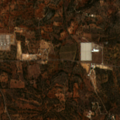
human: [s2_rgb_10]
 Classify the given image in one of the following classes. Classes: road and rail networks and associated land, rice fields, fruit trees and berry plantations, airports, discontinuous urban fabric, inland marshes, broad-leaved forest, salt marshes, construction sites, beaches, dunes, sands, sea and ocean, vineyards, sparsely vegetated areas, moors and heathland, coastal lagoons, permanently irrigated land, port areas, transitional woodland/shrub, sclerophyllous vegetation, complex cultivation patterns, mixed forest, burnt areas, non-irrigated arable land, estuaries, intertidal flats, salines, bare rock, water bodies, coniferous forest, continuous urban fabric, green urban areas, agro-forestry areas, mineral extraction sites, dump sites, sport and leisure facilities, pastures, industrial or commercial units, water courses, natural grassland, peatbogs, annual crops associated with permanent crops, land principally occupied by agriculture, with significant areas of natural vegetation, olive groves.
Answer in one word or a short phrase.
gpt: annual crops associated with permanent crops, land principally occupied by agriculture, with significant areas of natural vegetation